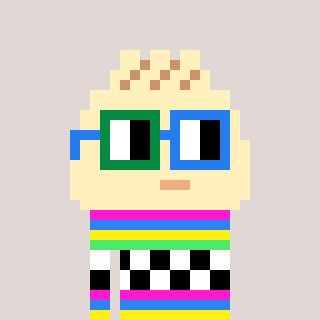
a pixel art character with square green and blue glasses, a porkbao-shaped head and a rust-colored body on a warm background